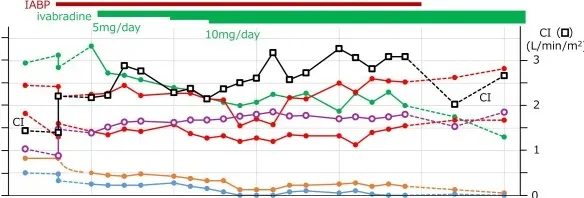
Clinical course. CI, cardiac index; HR, heart rate; l-AP, lower arterial pressure; PAWP, pulmonary artery wedge pressure; RAP, right atrial pressure; SvO2, O2 saturation of mixed vein; U-AP, upper arterial pressure.
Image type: electrography (ekg)